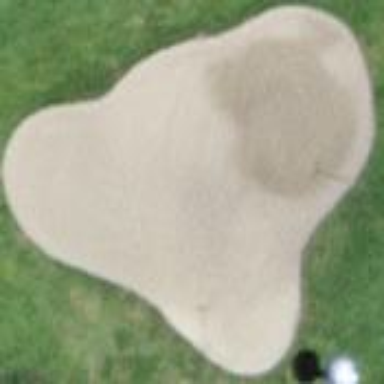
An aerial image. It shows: Golf bunker filled with natural sand.